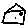
Label: house